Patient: sex F, age 26
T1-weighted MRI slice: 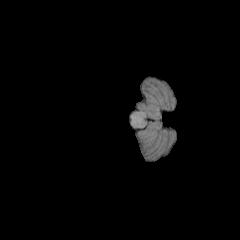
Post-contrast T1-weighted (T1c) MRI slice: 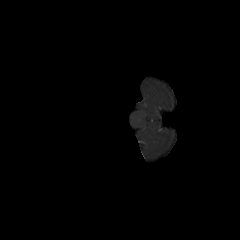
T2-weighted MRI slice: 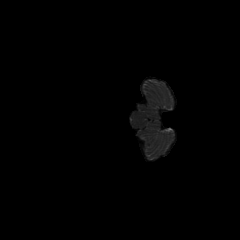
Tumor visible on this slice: no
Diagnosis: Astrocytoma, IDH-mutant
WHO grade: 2